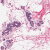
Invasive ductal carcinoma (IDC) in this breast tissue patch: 0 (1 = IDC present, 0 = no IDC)